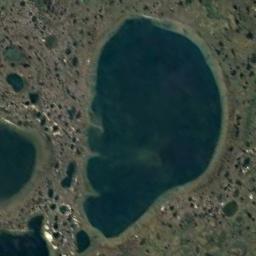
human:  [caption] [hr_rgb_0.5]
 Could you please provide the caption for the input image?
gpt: The lake is very small .

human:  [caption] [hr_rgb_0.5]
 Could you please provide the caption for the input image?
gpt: On the yellow-brown ground, There is a semi-circular blue lake with some small lakes next to it .

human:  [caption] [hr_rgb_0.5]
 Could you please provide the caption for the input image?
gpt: There are many lakes of different shapes and sizes .

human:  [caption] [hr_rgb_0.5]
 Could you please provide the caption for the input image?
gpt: Some lakes of different sizes lie on a flat ground and the water is deep green .

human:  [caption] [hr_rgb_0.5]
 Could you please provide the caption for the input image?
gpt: There are many lakes with brown earth around .